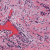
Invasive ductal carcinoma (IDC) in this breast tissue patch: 1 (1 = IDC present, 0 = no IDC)